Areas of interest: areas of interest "Shuya Hotel (Xinde Street Branch)"
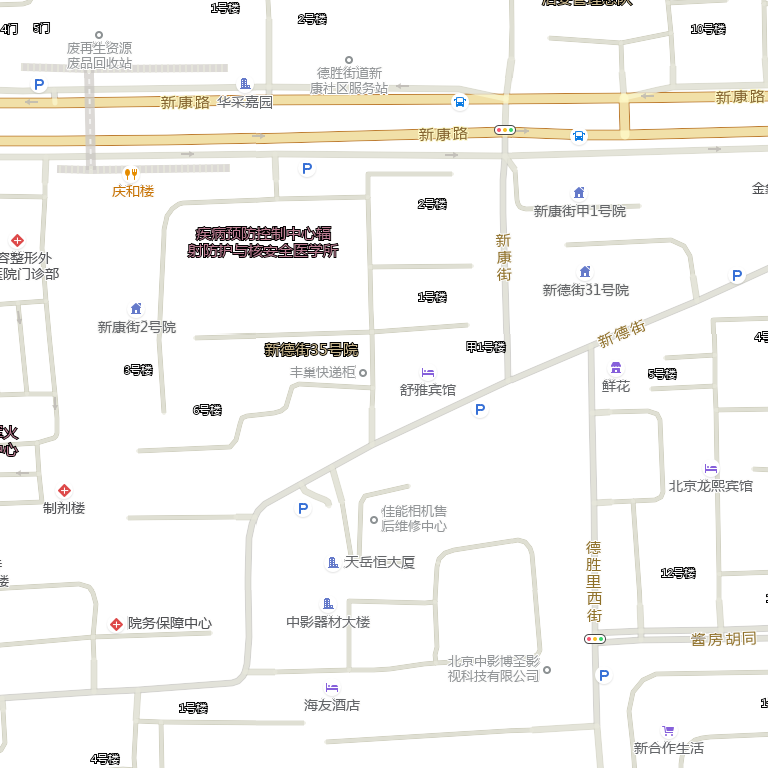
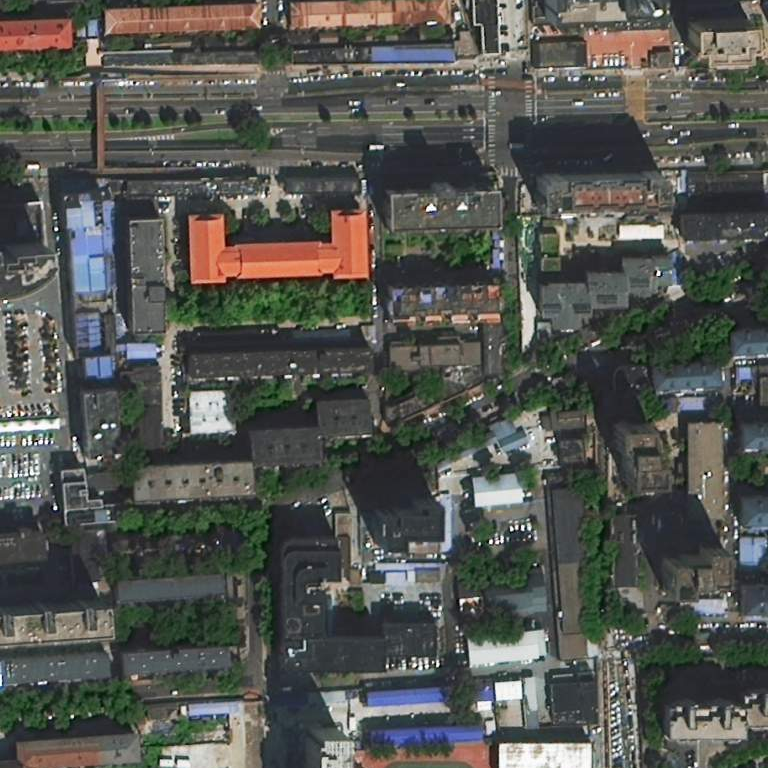